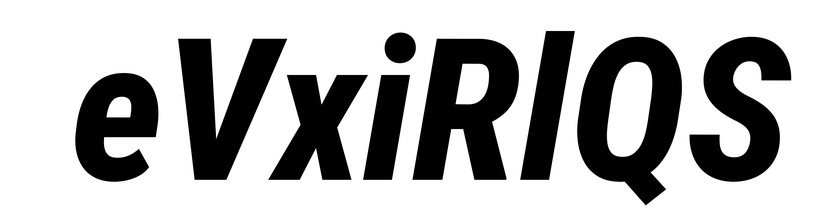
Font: Roboto-Italic_Condensed_ExtraBold_Italic